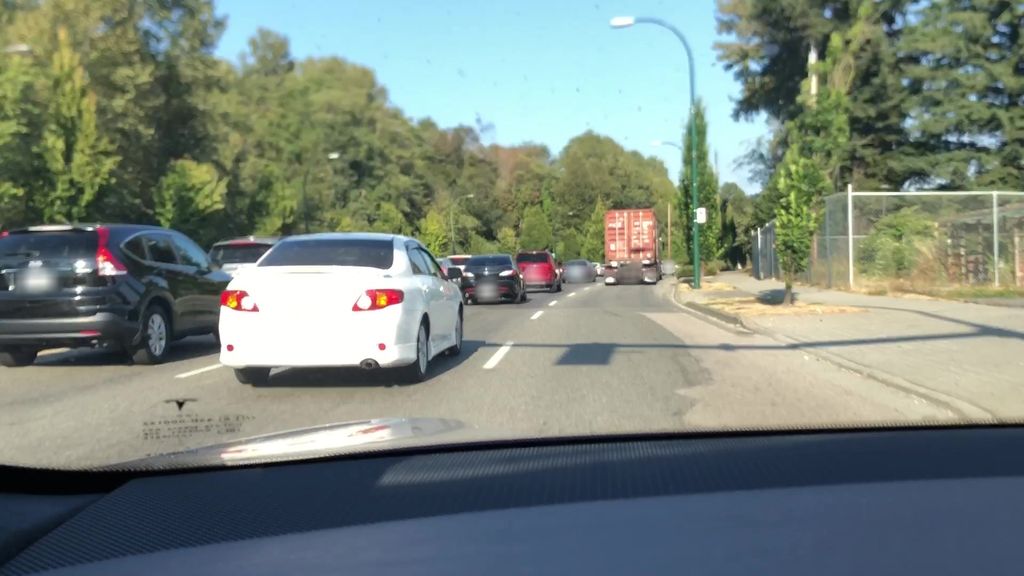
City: vancouver